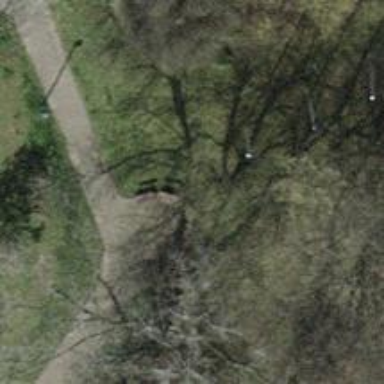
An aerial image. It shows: Bench.